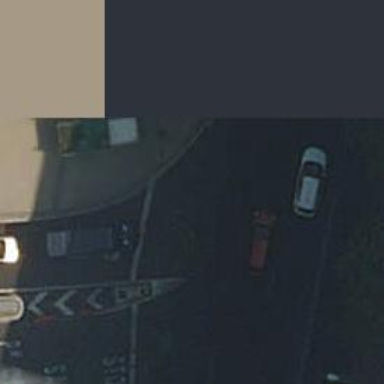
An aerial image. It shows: Road with traffic signals.